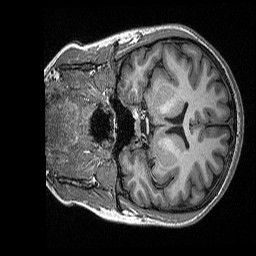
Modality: T1w
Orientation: coronal
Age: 19
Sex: female
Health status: healthy
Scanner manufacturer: siemens
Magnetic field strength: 3 T
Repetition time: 2.3 s
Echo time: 0.00298 s